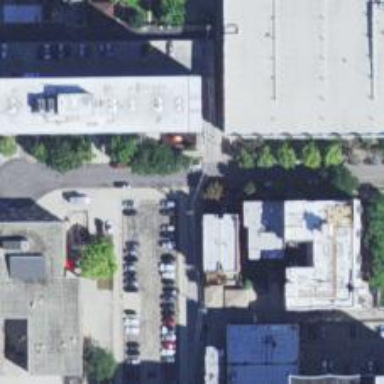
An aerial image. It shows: Alley classified as service road.